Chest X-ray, PA view. Patient: 18 years old, sex M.
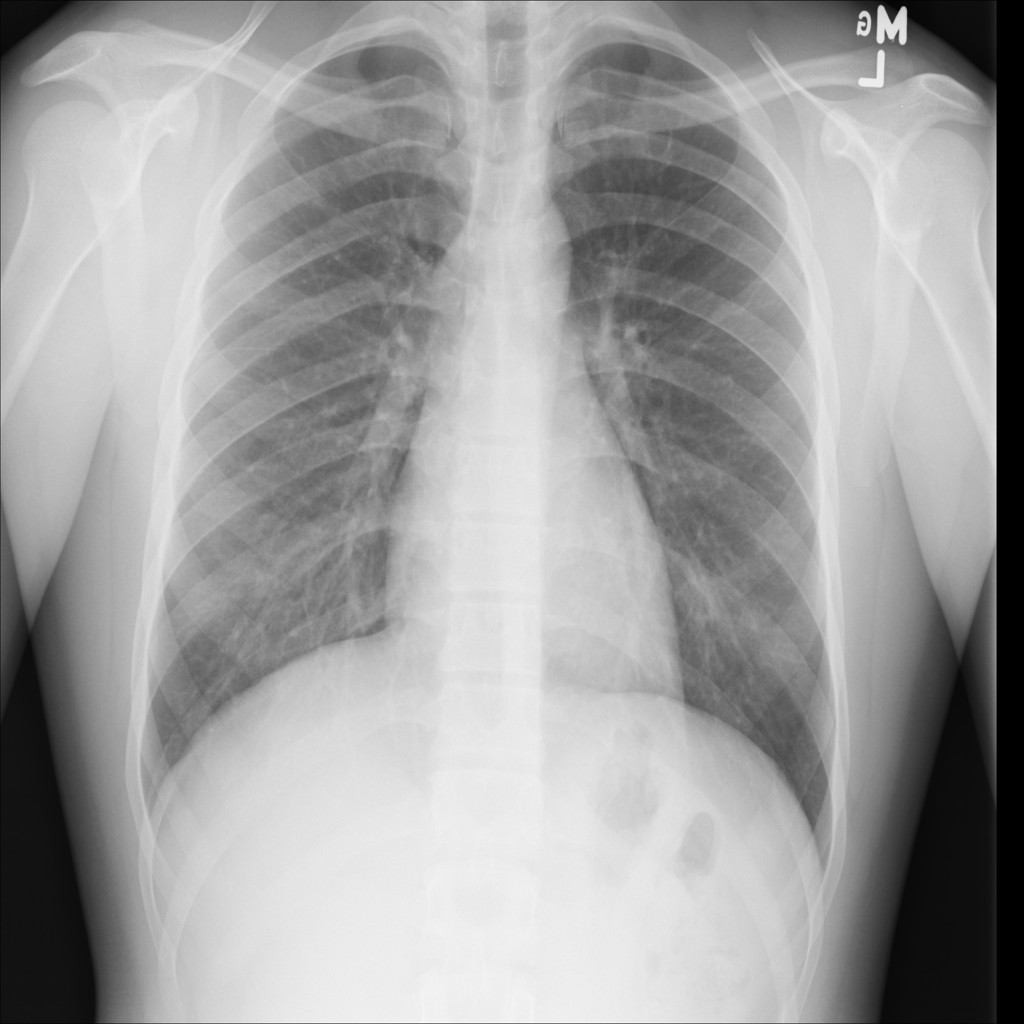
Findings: No Finding